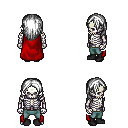
a pixel art fantasy rpg character, male body template, skeleton, red cape, teal pants, white long hairstyle, black shoes, four views (front, back, left, right), 2x2 character sprite sheet, small pixel art, hard edges, no anti-aliasing